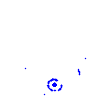
Particle: kaon